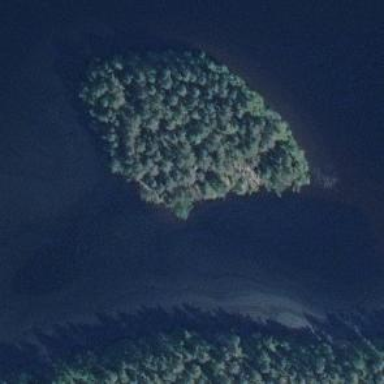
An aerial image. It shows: Islet.